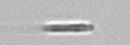
Label: Bacillariophyceae